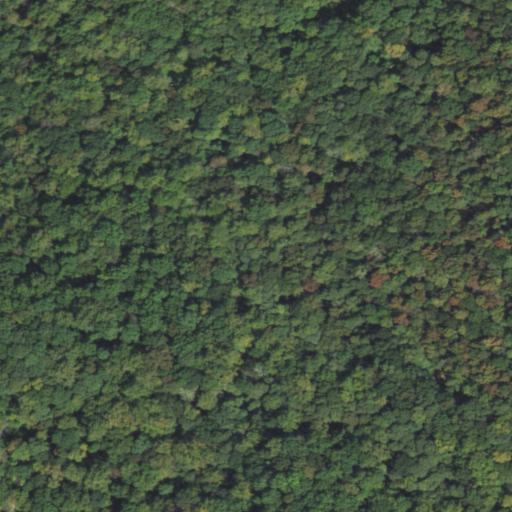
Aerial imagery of valley in Illinois named Beartrack Hollow containing deciduous forest and mixed forest